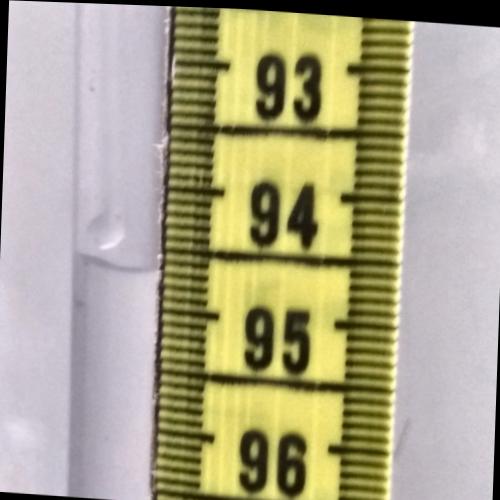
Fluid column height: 94.7 cm